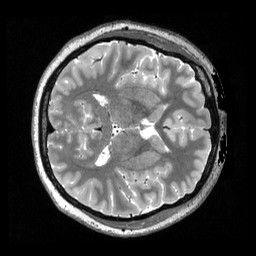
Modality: T2w
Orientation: axial
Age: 22
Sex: female
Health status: healthy
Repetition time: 3.2 s
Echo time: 0.563 s